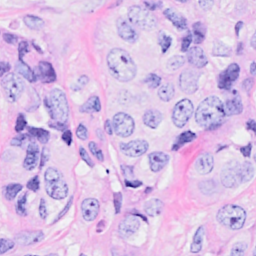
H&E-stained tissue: Breast